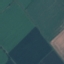
Land use / land cover class: AnnualCrop